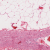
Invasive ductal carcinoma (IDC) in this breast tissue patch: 0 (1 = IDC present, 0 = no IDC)